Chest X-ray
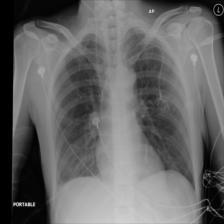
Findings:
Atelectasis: negative
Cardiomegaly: negative
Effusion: positive
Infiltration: negative
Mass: negative
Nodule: positive
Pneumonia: negative
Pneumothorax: negative
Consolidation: negative
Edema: negative
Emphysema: negative
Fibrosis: negative
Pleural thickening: negative
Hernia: negative